Field crop: maize
Growth stage: 2
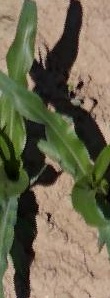
Species: maize